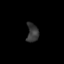
Tissue: lung
Cell type: T cells
Senescence score: 0.1695
Nuclear area (px): 216
Mean DAPI intensity: 54.454